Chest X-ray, PA view. Patient: 37 years old, sex M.
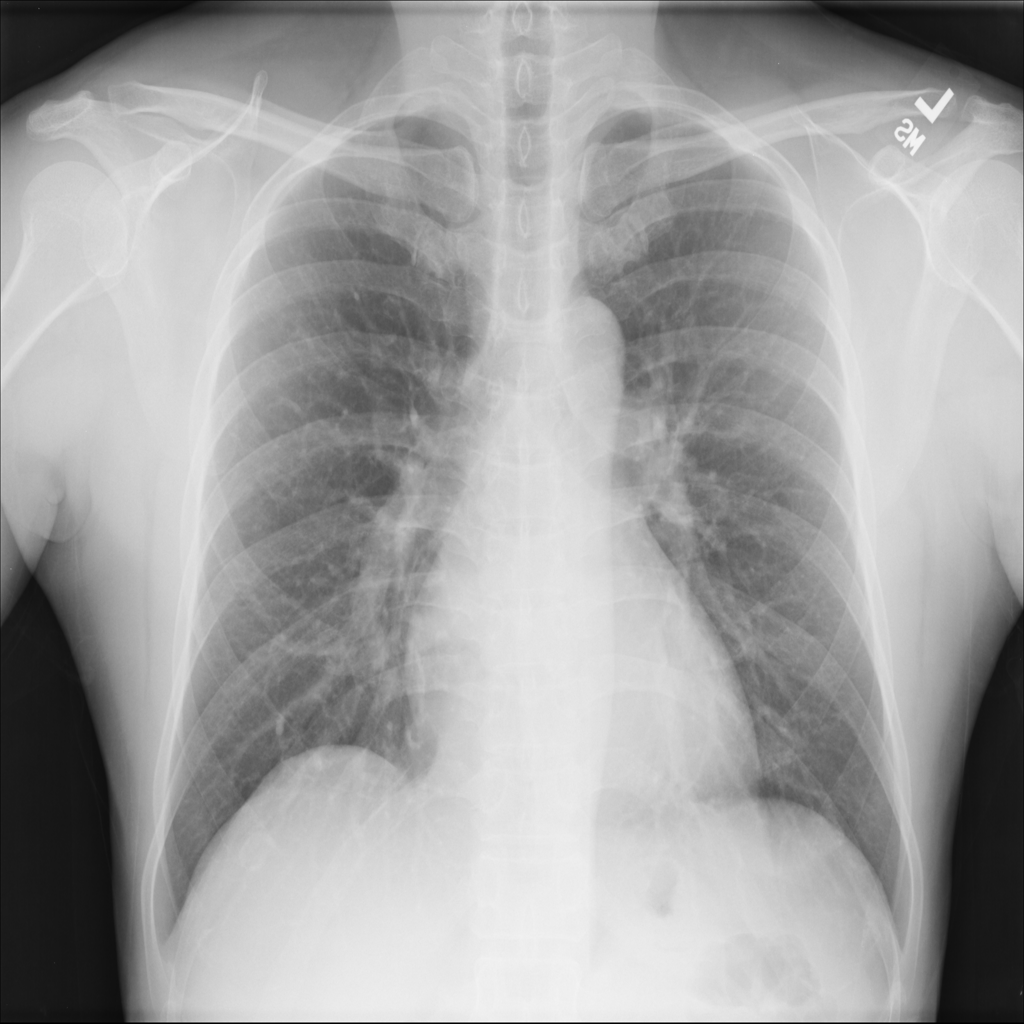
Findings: No Finding